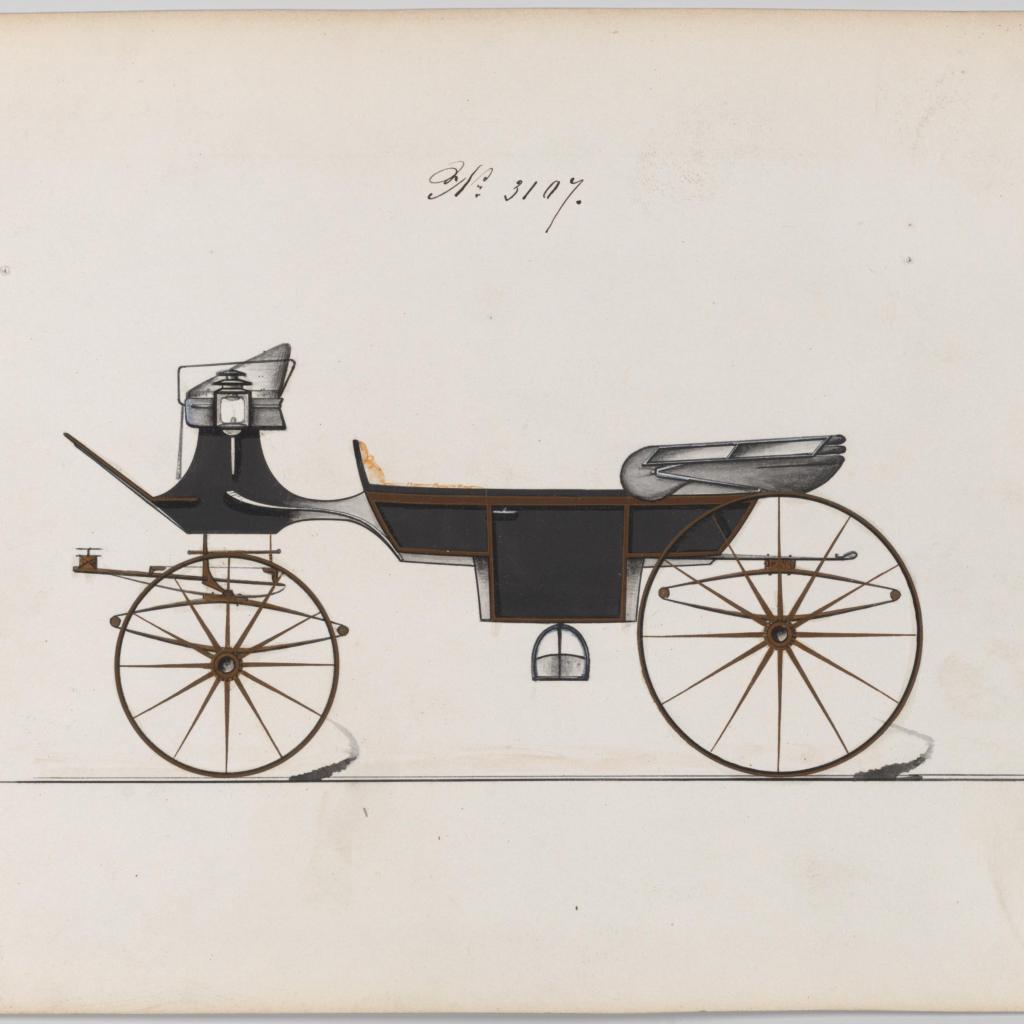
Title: Design for Landau, No. 3107
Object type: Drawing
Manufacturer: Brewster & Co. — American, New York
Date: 1875
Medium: Pen and black ink, watercolor and gouache with gum arabic
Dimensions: sheet: 7 1/8 x 9 7/8 in. (18.1 x 25.1 cm)
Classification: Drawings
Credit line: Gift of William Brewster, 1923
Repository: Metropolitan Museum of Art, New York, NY